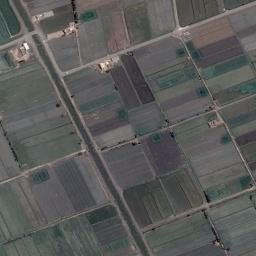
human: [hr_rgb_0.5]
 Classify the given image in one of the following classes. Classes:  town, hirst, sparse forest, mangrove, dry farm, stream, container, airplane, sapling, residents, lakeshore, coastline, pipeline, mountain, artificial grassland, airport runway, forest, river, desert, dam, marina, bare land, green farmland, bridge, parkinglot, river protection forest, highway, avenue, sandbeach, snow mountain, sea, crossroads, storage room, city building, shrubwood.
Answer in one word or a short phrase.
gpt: green farmland